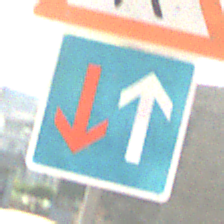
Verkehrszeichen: VorrangVorGegenverkehr
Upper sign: FussgaengerLinks
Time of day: MorningAfternoon
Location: Outdoor (Suburban)
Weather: Clear
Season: NotSpecified
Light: Natural